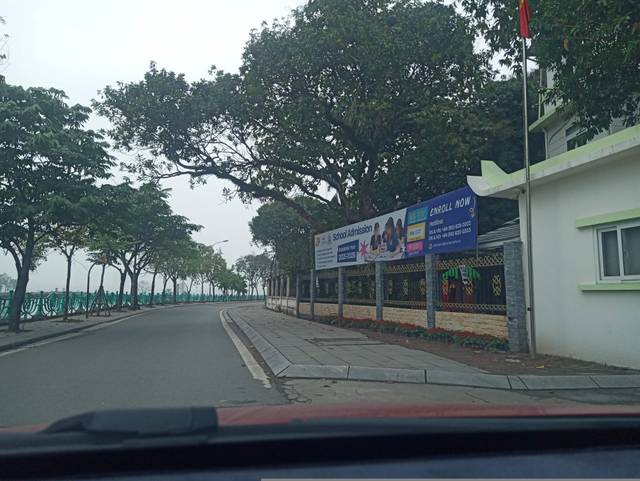
Region: Vietnam
Coordinates: 21.066, 105.822